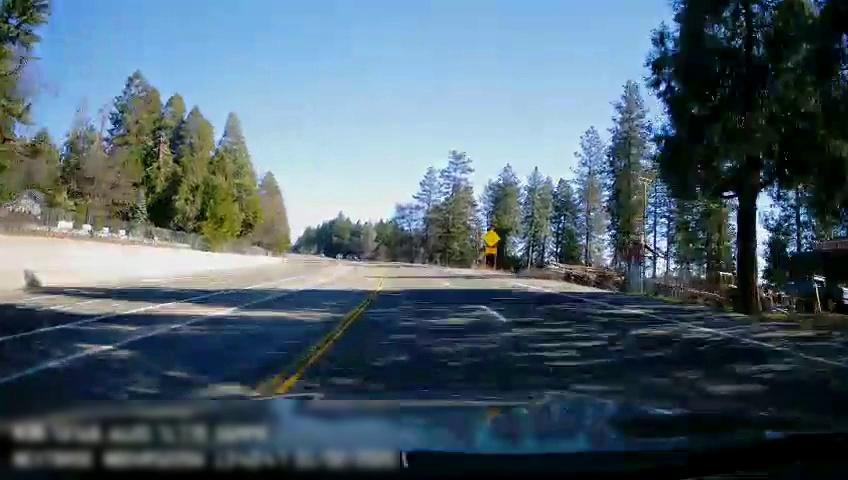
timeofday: Day
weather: Sunny
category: Drivable Space
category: Lanes | Current Lane
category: Lanes | Alternate Lane
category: Lanes | Current Lane
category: Lanes | Alternate Lane
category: Lanes | Opposite Lane
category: Lanes | Opposite Lane
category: Traffic | Signs
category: Traffic | Signs